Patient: sex M, age 72
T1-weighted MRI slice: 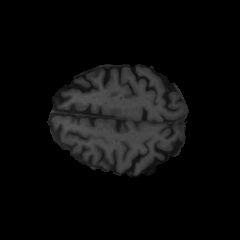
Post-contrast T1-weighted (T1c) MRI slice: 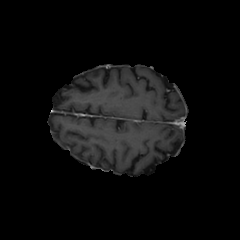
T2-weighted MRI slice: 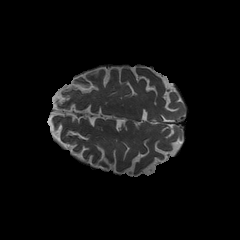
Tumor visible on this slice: no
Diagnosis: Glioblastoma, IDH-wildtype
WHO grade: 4